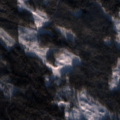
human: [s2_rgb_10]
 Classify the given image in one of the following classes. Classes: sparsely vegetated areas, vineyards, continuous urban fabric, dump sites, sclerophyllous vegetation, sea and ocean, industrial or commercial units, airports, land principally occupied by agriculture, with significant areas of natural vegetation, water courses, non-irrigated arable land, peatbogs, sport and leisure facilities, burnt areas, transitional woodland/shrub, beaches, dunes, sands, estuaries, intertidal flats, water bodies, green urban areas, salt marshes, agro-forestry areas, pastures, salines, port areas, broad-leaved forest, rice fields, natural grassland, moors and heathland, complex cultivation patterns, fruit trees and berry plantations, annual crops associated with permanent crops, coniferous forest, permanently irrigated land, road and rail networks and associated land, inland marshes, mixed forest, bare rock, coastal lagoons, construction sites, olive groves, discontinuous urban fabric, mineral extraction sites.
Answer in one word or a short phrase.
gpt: coniferous forest, mixed forest, transitional woodland/shrub